Field crop: maize
Growth stage: 1
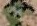
Species: chenopodium